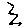
Label: zigzag